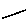
Label: line